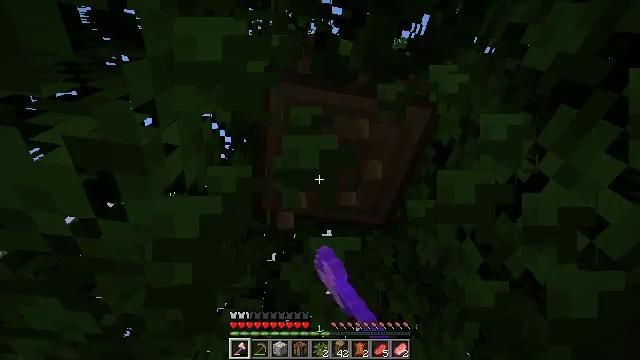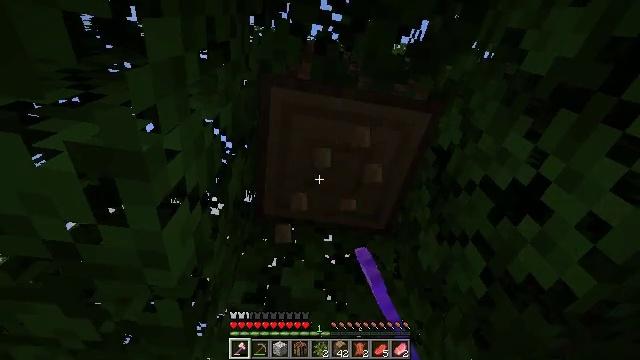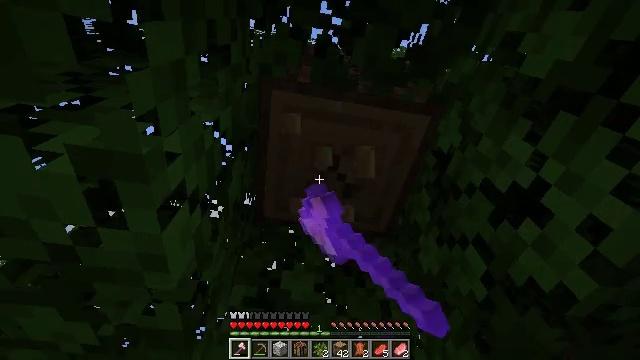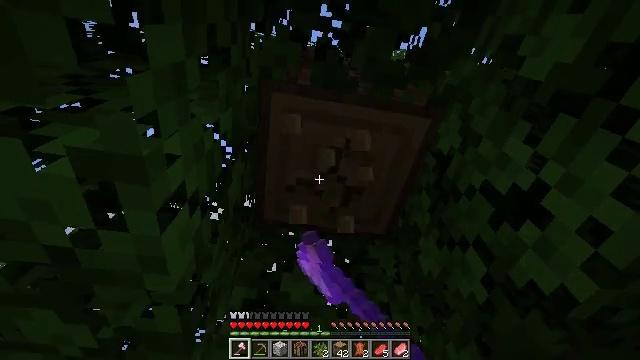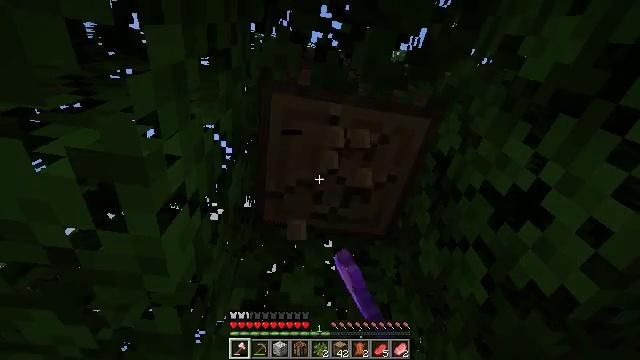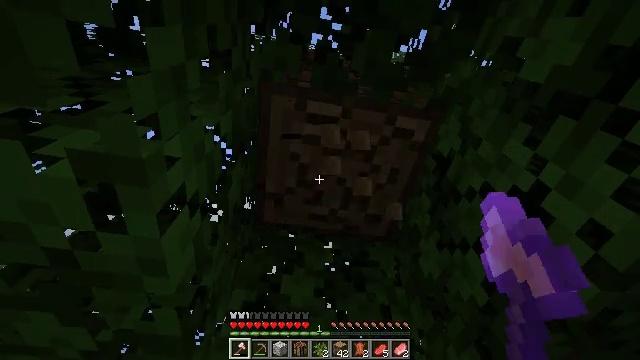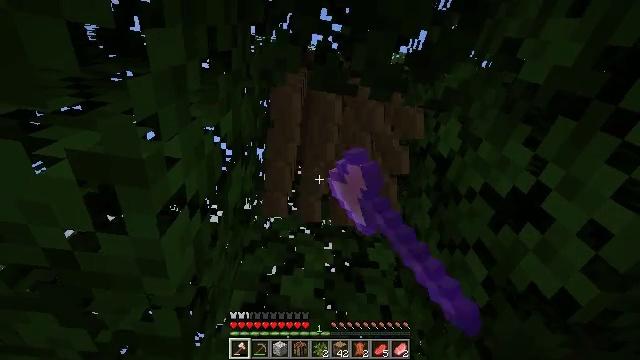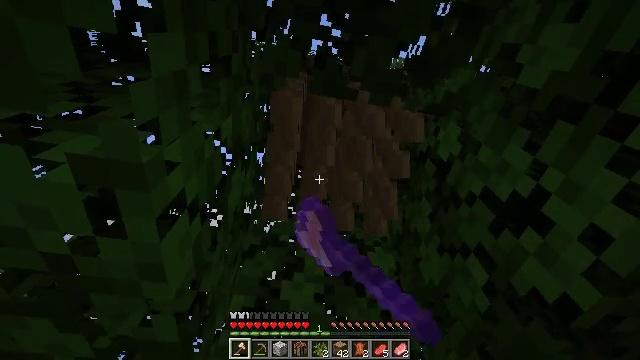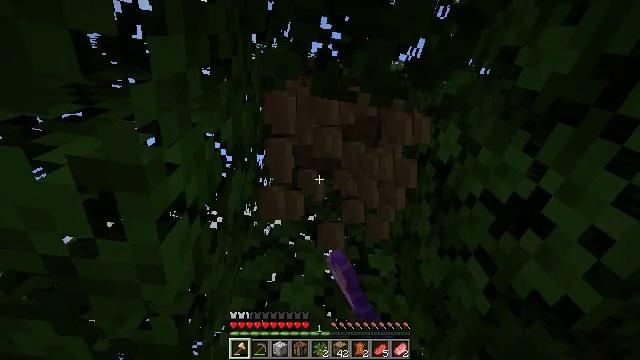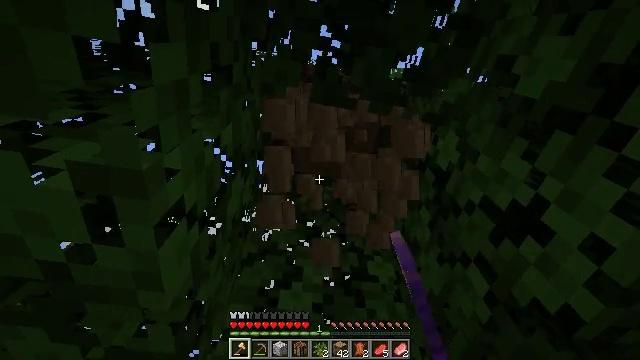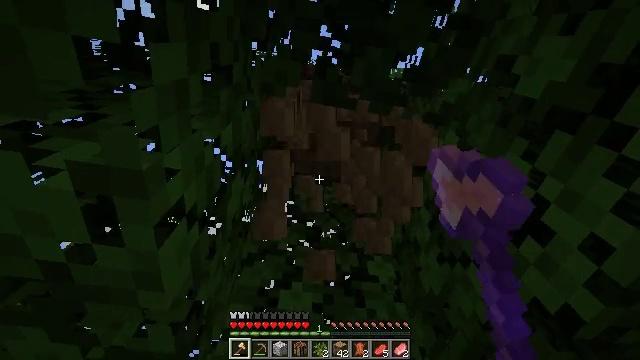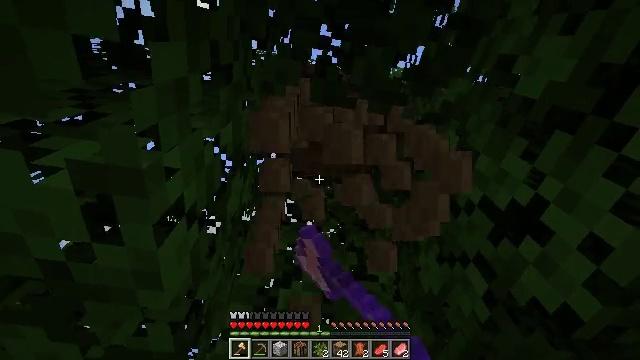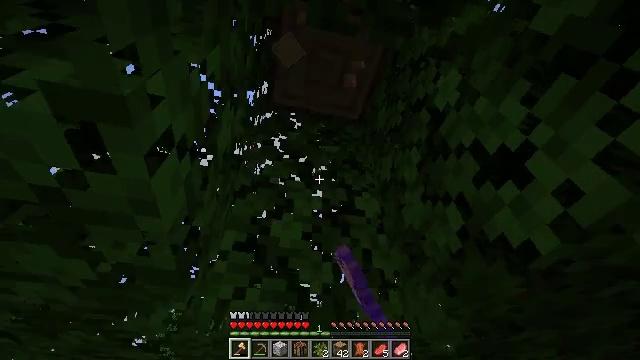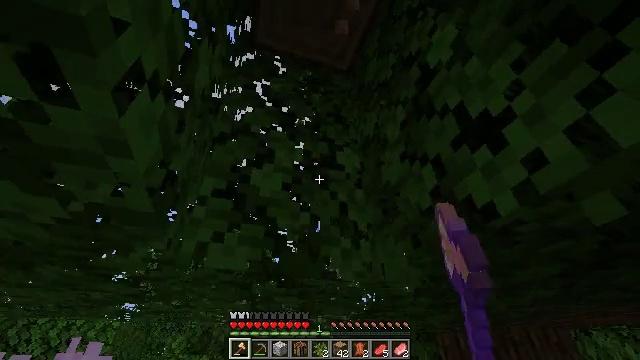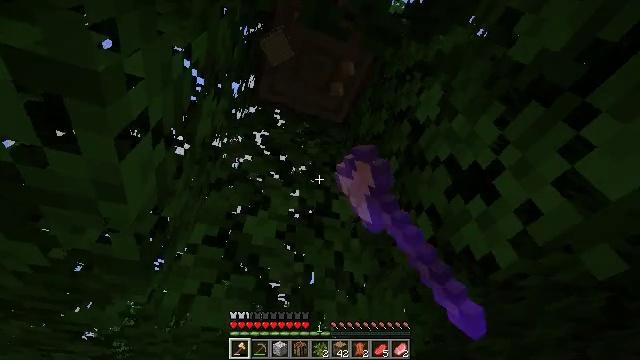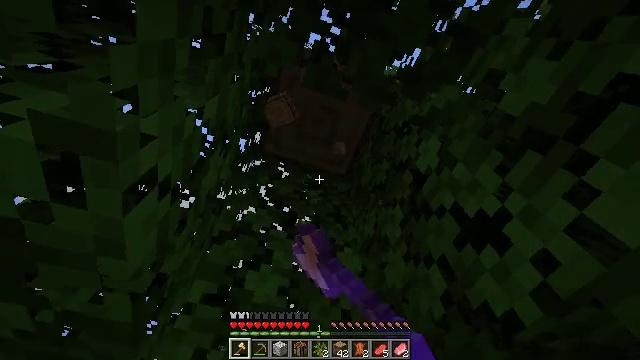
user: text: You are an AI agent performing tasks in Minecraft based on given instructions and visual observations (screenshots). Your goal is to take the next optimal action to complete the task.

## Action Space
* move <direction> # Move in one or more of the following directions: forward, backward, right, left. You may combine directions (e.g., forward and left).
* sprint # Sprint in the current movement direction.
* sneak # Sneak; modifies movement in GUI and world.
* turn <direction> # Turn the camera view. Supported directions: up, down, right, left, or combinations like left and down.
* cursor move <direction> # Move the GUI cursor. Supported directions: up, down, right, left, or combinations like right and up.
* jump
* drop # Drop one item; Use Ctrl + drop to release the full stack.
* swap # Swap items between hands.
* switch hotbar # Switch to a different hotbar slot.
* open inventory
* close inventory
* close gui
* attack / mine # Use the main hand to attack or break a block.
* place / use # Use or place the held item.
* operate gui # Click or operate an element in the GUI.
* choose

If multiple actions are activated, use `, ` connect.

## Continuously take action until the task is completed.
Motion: motion action
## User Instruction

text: Collect oak log for crafting.
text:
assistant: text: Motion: turn up, attack / mine
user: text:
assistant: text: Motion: attack / mine
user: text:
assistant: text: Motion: attack / mine
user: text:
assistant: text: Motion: attack / mine
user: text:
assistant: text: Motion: attack / mine
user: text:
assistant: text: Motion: attack / mine
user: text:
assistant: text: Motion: attack / mine
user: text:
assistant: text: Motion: attack / mine
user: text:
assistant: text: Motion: turn up, attack / mine
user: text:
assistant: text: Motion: attack / mine
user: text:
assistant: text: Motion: attack / mine
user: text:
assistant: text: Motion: turn right and down, attack / mine
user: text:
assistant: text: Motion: turn right and down, attack / mine
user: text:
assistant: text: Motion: turn right and up, attack / mine
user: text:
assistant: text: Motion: turn left and up, attack / mine
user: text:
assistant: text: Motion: turn up, attack / mine
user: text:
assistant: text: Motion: attack / mine
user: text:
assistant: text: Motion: attack / mine
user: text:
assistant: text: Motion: attack / mine
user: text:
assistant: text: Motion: attack / mine
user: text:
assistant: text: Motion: attack / mine
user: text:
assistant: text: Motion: attack / mine
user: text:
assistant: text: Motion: attack / mine
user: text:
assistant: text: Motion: attack / mine
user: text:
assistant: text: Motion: attack / mine
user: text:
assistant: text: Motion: attack / mine
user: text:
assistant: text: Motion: turn down, attack / mine
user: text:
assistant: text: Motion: turn down
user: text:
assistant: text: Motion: turn right and down, attack / mine
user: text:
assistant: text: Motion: turn right and down, attack / mine